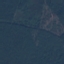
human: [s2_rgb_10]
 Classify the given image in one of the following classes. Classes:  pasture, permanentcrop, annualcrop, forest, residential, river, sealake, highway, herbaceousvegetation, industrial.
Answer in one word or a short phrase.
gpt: Forest